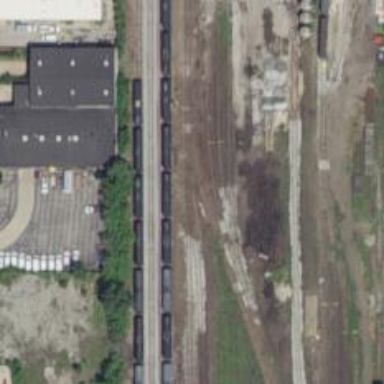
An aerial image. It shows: Railway yard in service.